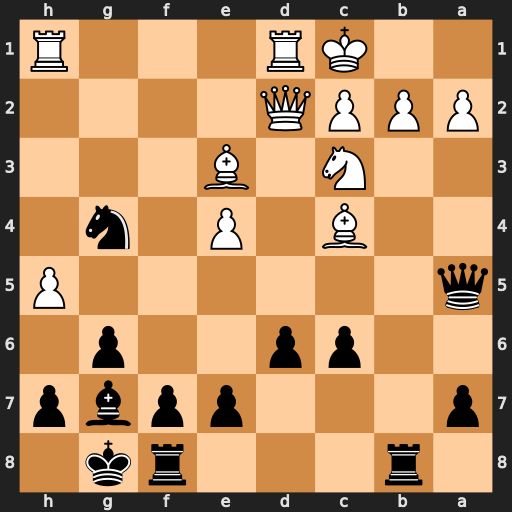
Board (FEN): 1r3rk1/p3ppbp/2pp2p1/q6P/2B1P1n1/2N1B3/PPPQ4/2KR3R
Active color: b
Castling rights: -
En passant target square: -
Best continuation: Bxc3 Qxc3 Qxc3 bxc3 Nxe3